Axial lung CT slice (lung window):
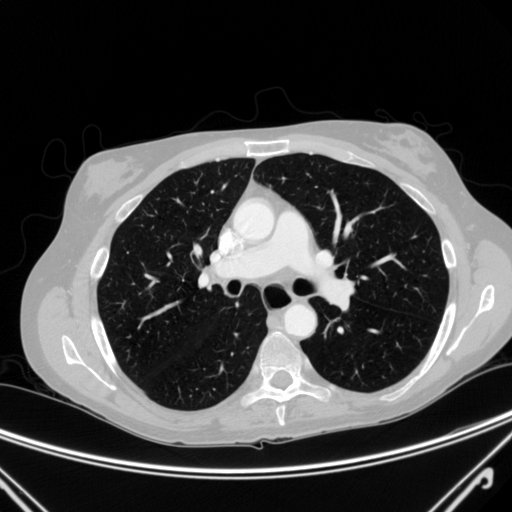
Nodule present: no